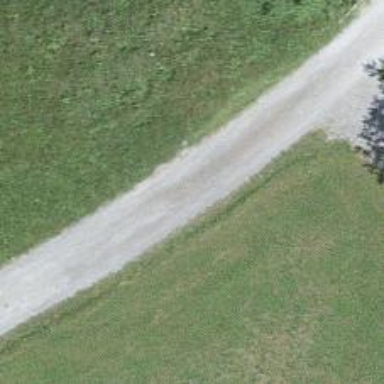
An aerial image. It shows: Unclassified road with grade 1 track type.